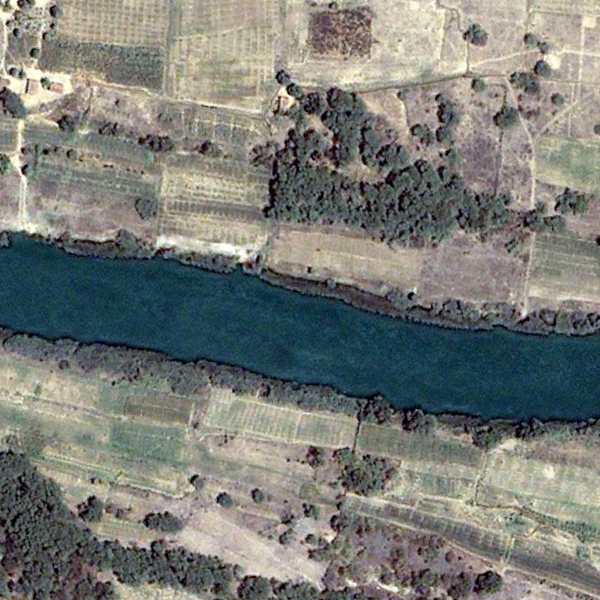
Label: River